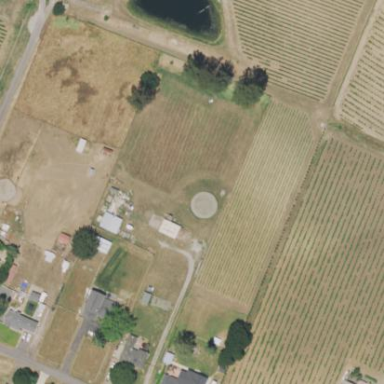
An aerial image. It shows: Vineyard with grape crops.